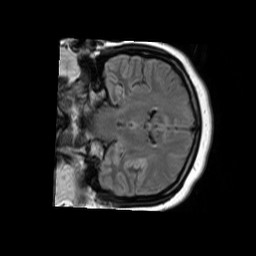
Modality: FLAIR
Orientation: coronal
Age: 40
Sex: female
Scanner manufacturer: philips
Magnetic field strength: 1.5 T
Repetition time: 11 s
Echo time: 0.14 s